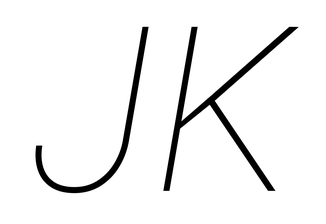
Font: Roboto-Italic_Thin_Italic